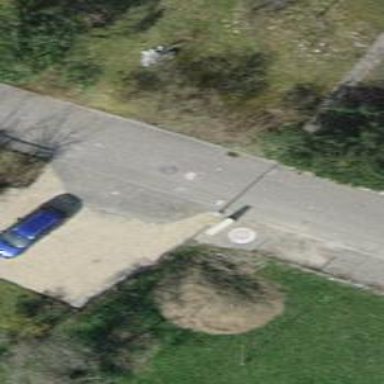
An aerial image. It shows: Street cabinet.